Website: lowes
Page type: billing-address
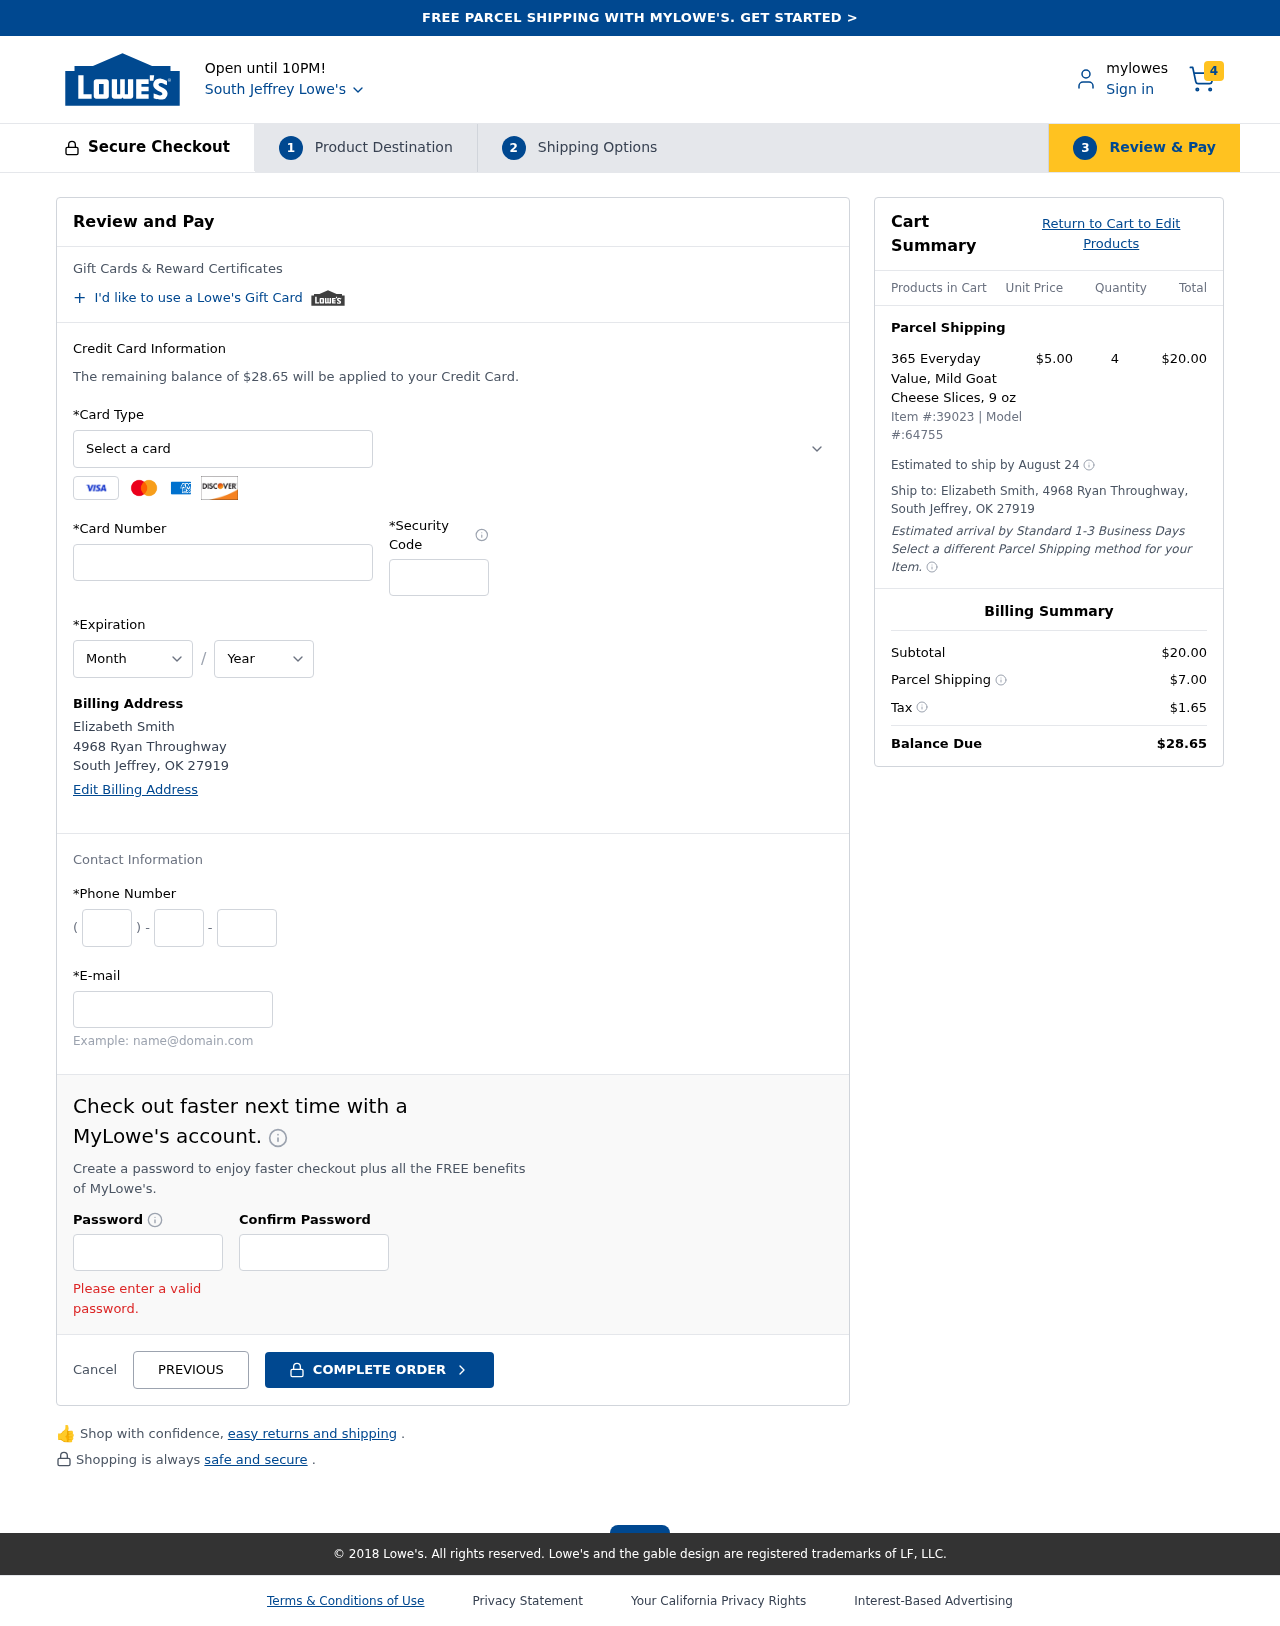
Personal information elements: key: PII_CARD_CVV
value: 1212
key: PII_CARD_EXPIRY_MONTH
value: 04
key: PII_CARD_EXPIRY_YEAR
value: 28
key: PII_CARD_NUMBER
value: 3488 8707 0439 360
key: PII_CARD_TYPE
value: American Express
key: PII_CITY
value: South Jeffrey
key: PII_CITY_STATE_ZIP
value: South Jeffrey, OK 27919
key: PII_EMAIL
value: esmith@yahoo.com
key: PII_FULLNAME
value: Elizabeth Smith
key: PII_PHONE_AREA
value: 775
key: PII_PHONE_PREFIX
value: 758
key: PII_PHONE_SUFFIX
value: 6650
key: PII_STREET
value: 4968 Ryan Throughway
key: PII_FULLNAME2
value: Elizabeth Smith
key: PII_STREET2
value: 4968 Ryan Throughway
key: PII_CITY_STATE_ZIP2
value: South Jeffrey, OK 27919
Product elements: key: PRODUCT1_NAME
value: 365 Everyday Value, Mild Goat Cheese Slices, 9 oz
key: PRODUCT1_PRICE
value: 5
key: PRODUCT1_QUANTITY
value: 4
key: PRODUCT_ITEM_NUMBER
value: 39023
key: PRODUCT_MODEL_NUMBER
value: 64755
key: PRODUCT1_LINE_TOTAL
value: $20.00
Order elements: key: ORDER_NUM_ITEMS
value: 4
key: ORDER_TOTAL
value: $28.65
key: ORDER_SHIPPING_DATE
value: August 24
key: ORDER_SUBTOTAL
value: $20.00
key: ORDER_SHIPPING_COST
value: $7.00
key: ORDER_TAX
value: $1.65